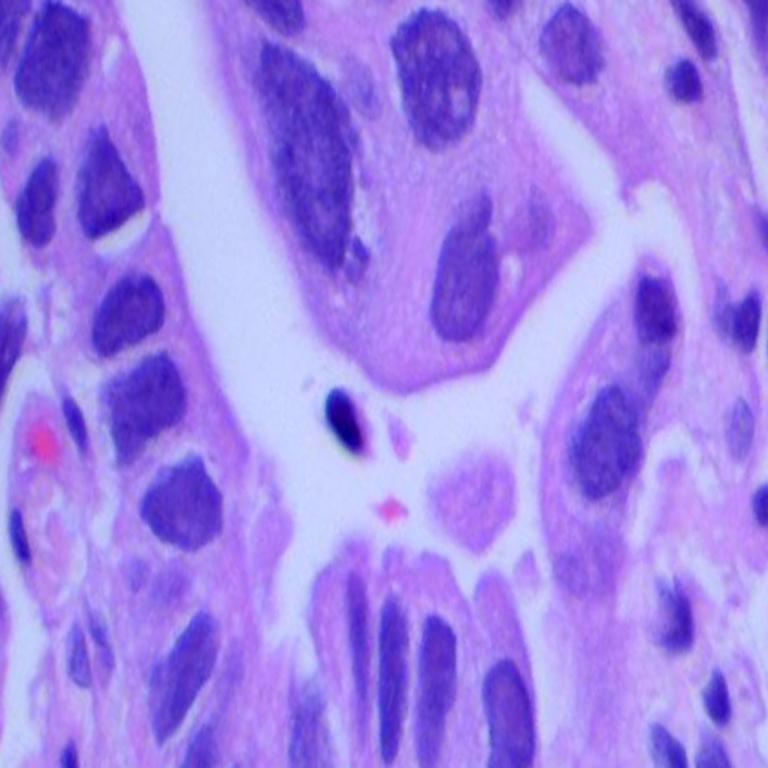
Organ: lung
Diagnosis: adenocarcinomas